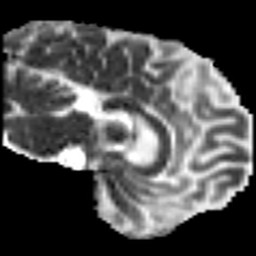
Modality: MD
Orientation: sagittal
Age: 43
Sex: male
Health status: healthy
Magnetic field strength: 3 T
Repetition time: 9 s
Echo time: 0.093 s